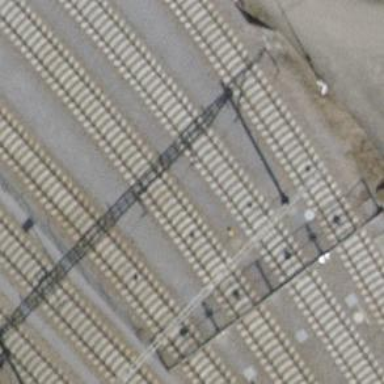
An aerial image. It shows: Rail spur service line with electrified contact lines for trains.